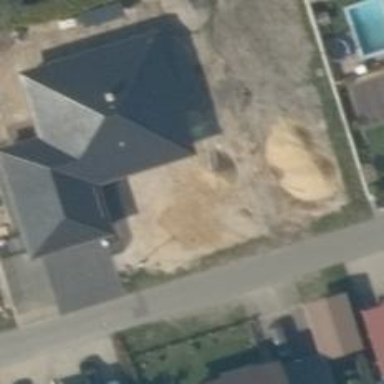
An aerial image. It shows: Simple house.